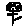
Label: flower